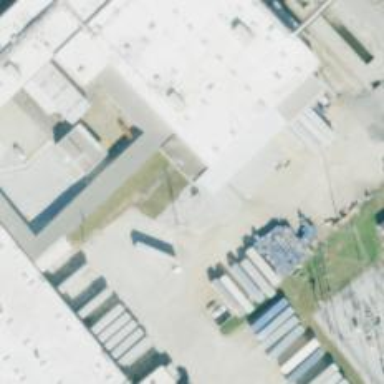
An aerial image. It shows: Industrial power substation.